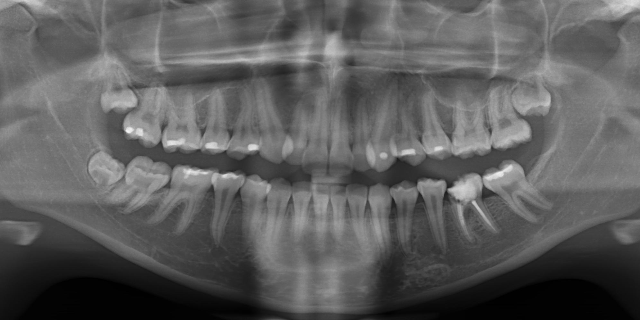
adult